I will show an image sequence of human cooking. I have annotated the images with numbered circles. Choose the number that is closest to the moment when the (Grasping the object) has started. You are a five-time world champion in this game. Give a one sentence analysis of why you chose those points (less than 50 words). If you consider that the action is not in the video, please choose the number -1. Provide your answer at the end in a json file of this format: {"points": []}
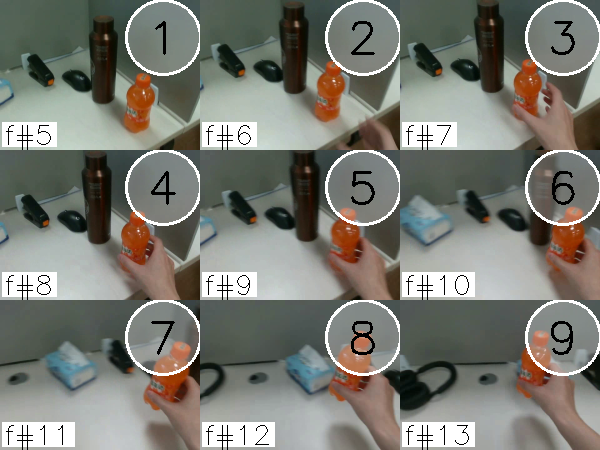
Frame 5 shows the clearest moment of hand-object contact.
{"points": [5]}